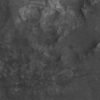
Label: not_dusty